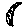
Label: moon